Question: I am using spring 4.0.5 & Java 1.7.0-51. I create a spring bean of type Integer & set the value through it's constructor as follows in Applicationcontext.xml.
'''
<beans xmlns="http://www.springframework.org/schema/beans"
xmlns:xsi="http://www.w3.org/2001/XMLSchema-instance" xmlns:p="http://www.springframework.org/schema/p"
xmlns:context="http://www.springframework.org/schema/context"
xmlns:aop="http://www.springframework.org/schema/aop"
xmlns:util="http://www.springframework.org/schema/util"
xsi:schemaLocation="
http://www.springframework.org/schema/beans http://www.springframework.org/schema/beans/spring-beans-3.0.xsd
http://www.springframework.org/schema/context http://www.springframework.org/schema/context/spring-context-3.0.xsd
http://www.springframework.org/schema/util http://www.springframework.org/schema/util/spring-util-3.0.xsd
http://www.springframework.org/schema/aop http://www.springframework.org/schema/aop/spring-aop-3.0.xsd
">
<context:component-scan base-package="com.spring.beans"></context:component-scan>
<bean id="user.min" class="java.lang.Integer"> <constructor-arg value="30" /></bean>
<bean id="machine.min" class="java.lang.Integer"> <constructor-arg value="30" /></bean>
</beans>
'''
I inject these beans to my class, where I already set some default values.
'''
@Component
public class Token {
@Autowired(required = false)
@Qualifier("user.min")
private Integer userMin = 480;
@Autowired(required = false)
@Qualifier("machine.min")
private int machineMin = 480;
public Integer getUserMin() {
return userMin;
}
public void setUserMin(Integer userMin) {
this.userMin = userMin;
}
public int getMachineMin() {
return machineMin;
}
public void setMachineMin(int machineMin) {
this.machineMin = machineMin;
}
'''
When I print these values, I get following values.
'''
public static void main(String[] args){
ApplicationContext context = new ClassPathXmlApplicationContext("Applicationcontext.xml");
Token t = context.getBean(Token.class);
System.out.println("User:"+t.getUserMin());
System.out.println("Machine:"+t.getMachineMin());
}
Output:
User:30
Machine:480
'''

The value to userMin (class Integer) is injected from bean, but machineMin (primitive type int) value is not injected.
The primitive type ''int'' is not Autoboxed to 'Integer'. Is it a bug in Spring or the way I did the configuration is wrong? I am working it on Windows 7 (Eclipse Juno). Someone please help.
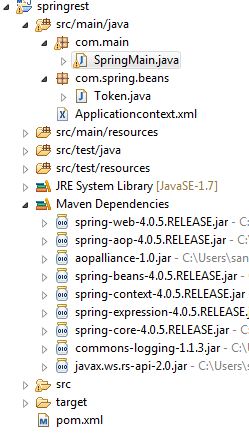
Answer: The problem is that Spring, with annotation configuration, annotates by type (first and then by name). It looks for a bean of whatever type the field or method (or constructor) parameter is. In your case, that is 'int' and there is no bean of type 'int' in the 'ApplicationContext'. Since your injection target is not required, Spring does not throw an exception.
I wouldn't say this is a bug, there are workarounds, just not with '@Autowired'.